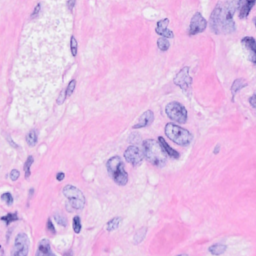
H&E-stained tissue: Breast